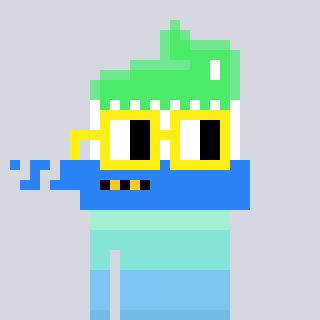
a pixel art character with square yellow glasses, a toothbrush-shaped head and a yellow-colored body on a cool background